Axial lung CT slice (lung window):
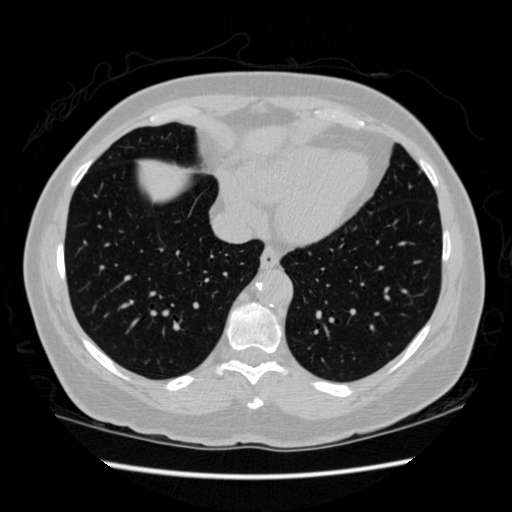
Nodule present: no